Question: When I type into my browser my web address www.moneytree.space, I get

How do I make /home/index to be displayed instead. I am using rails app and unicorn and nginx. In my config/routes.rb file the root is set to "/home/index". Thank you.
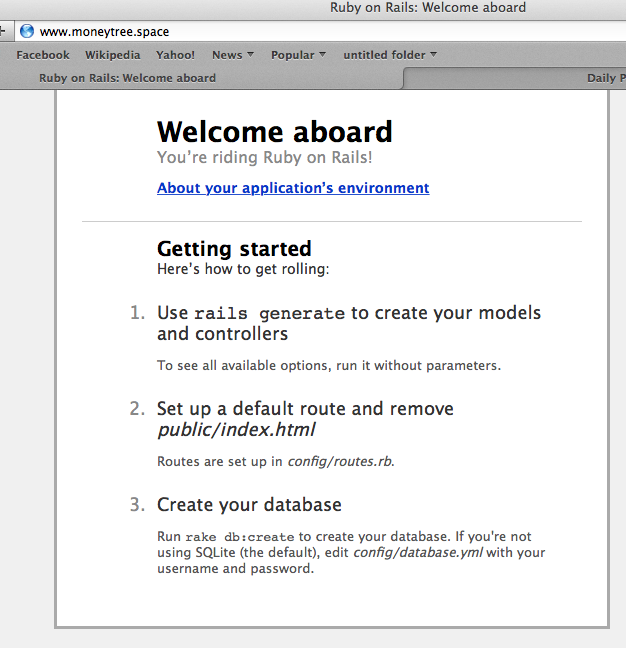
Answer: Just delete index.html in the Rails app's public directory.